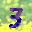
Label: 3